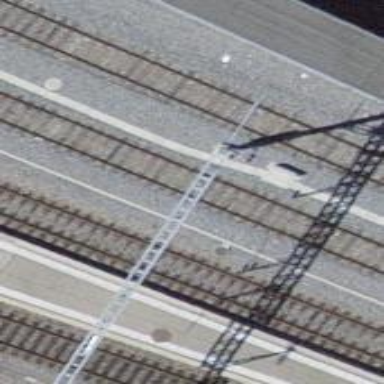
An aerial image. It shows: Rail siding with electrified tracks using contact line.